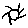
Label: sun